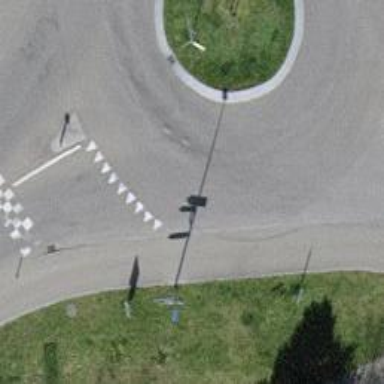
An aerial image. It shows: Residential road with asphalt surface leading to roundabout.